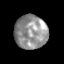
Tissue: skin
Cell type: Epithelial cells
Senescence score: 0.2825
Nuclear area (px): 1078
Mean DAPI intensity: 146.518